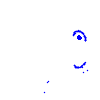
Particle: pion